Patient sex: M
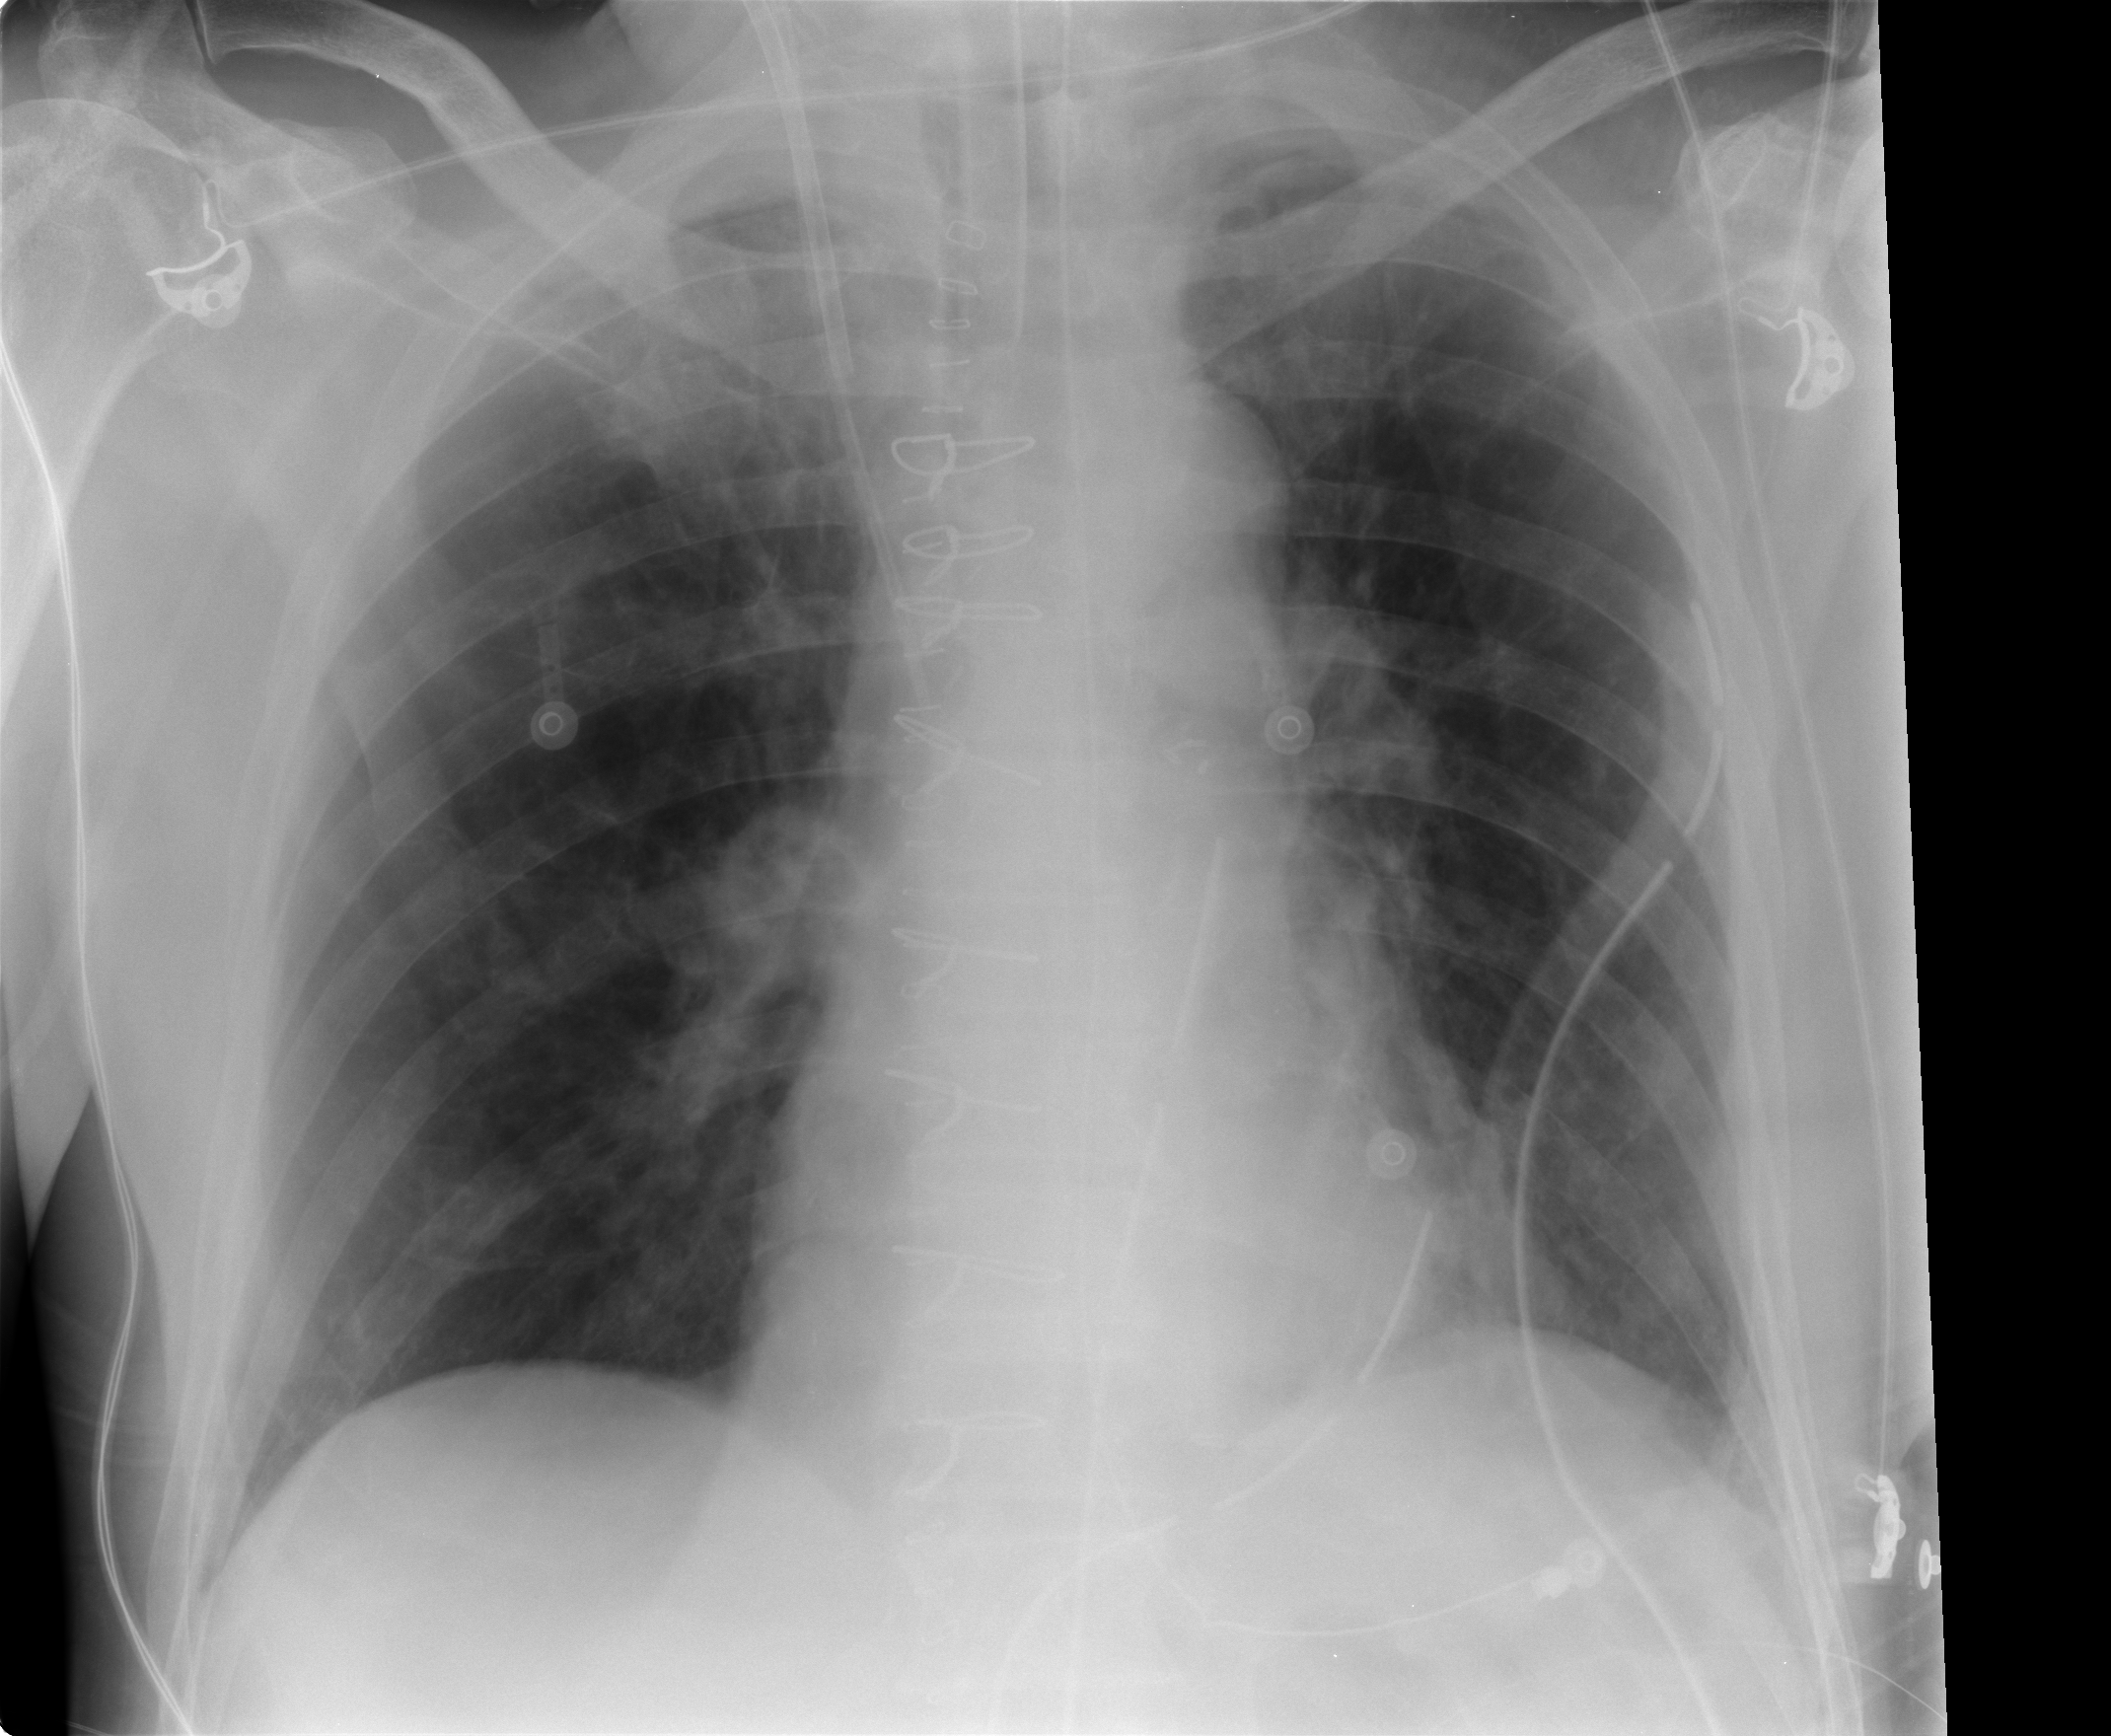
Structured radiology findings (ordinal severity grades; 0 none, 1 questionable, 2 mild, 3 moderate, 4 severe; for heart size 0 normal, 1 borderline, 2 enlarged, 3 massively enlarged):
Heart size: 2
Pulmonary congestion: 0
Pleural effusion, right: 0
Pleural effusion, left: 1
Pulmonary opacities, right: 0
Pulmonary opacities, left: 0
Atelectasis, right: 2
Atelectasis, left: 2